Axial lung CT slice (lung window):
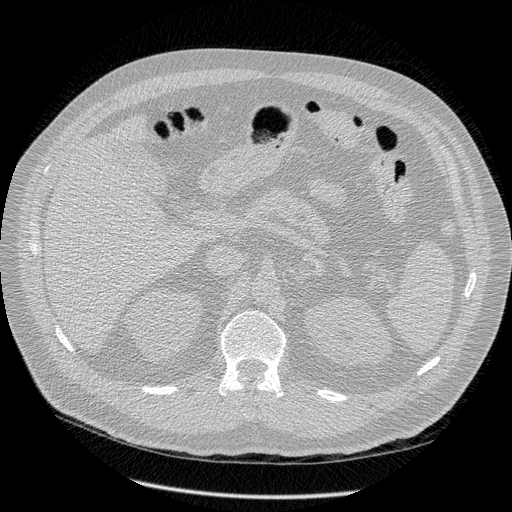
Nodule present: no